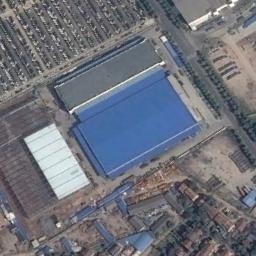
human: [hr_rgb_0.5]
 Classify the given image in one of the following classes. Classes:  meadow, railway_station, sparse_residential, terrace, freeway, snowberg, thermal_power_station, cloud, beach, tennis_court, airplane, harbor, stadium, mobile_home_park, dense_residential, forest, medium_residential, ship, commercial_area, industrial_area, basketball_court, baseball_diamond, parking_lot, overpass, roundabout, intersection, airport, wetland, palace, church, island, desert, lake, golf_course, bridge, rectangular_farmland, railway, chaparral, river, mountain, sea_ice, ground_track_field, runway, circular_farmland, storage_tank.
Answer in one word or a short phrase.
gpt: industrial_area